Question: I put 'TAdvStringGrid' (879 * 419) control on my delphi form (879 * 419) with properties 'Align = alClient' & 'Anchors = [akLeft, akTop, akRight, akBottom]' but when form is maximized at run time TAdvSTringGrid is not aligning to the max form size(1366 * 768) as shown in figure below which is showing white gap between 'TAdvSTringGrid' table and max form size.

It seems like it is aligning 'TAdvSTringGrid' component to full size but it is not stretching 'TABLE & CELLS' to align with maximum size. How to make table align with full size ?
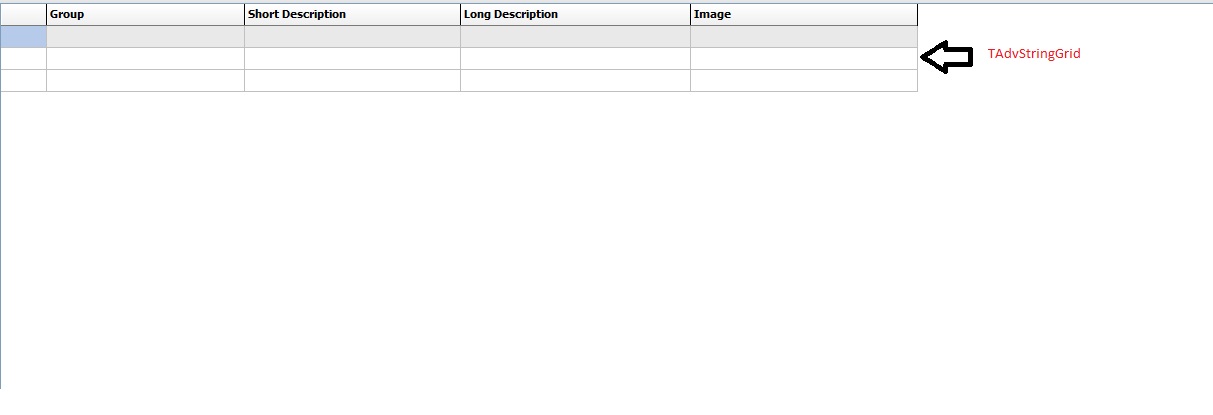
Answer: It worked out finally with the 'ColumnSize Stretch' property of TAdvStringGrid by setting out 'ColumnSize.Stretch = True' which helped me align TAdvSTringGrid table to the full screen..